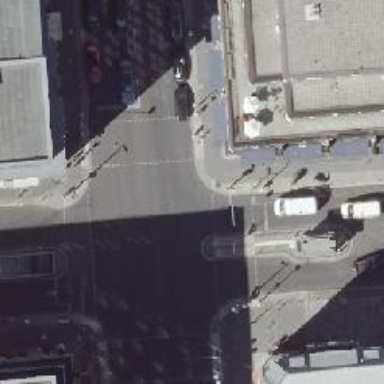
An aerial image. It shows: Footway located on traffic island.